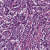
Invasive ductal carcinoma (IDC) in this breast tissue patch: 1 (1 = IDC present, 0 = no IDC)